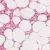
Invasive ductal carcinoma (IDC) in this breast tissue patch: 0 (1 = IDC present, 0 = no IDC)